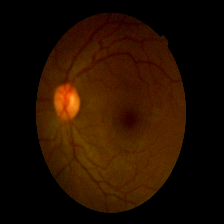
Diabetic retinopathy grade: Mild